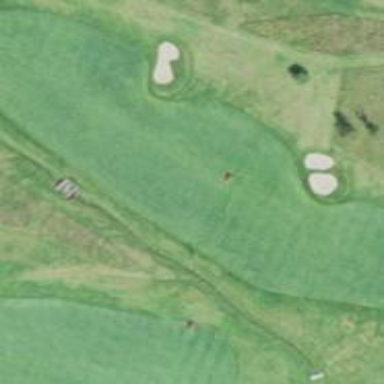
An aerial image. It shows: Golf hole.